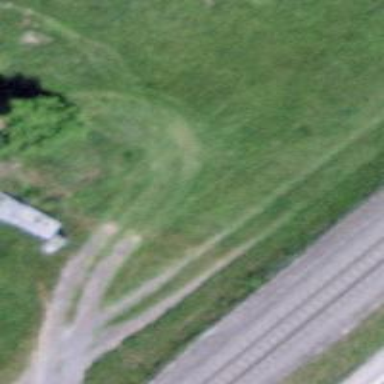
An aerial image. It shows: Track with grade3 tracktype.